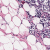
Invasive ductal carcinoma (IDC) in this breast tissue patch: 0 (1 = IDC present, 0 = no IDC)